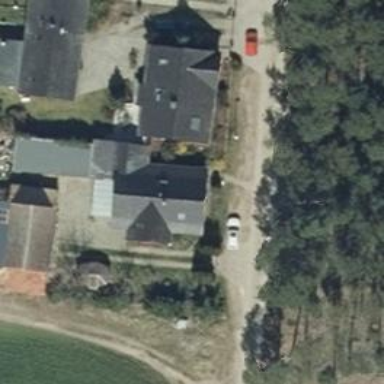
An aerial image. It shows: House with multiple building parts.